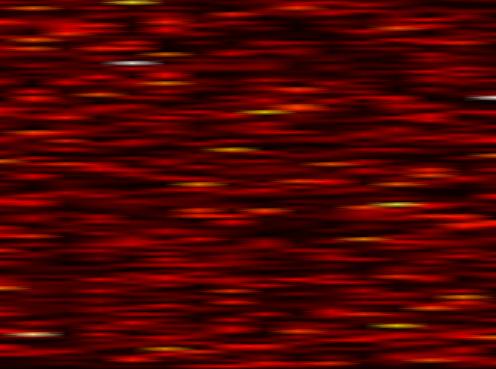
Label: FOFDM